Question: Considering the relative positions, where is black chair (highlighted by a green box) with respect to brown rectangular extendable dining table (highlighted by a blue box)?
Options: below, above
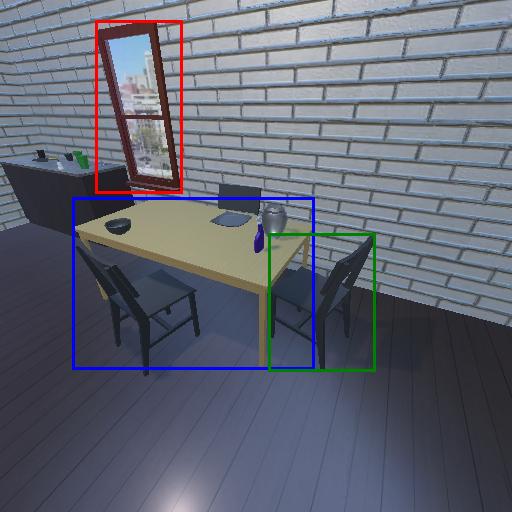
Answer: below